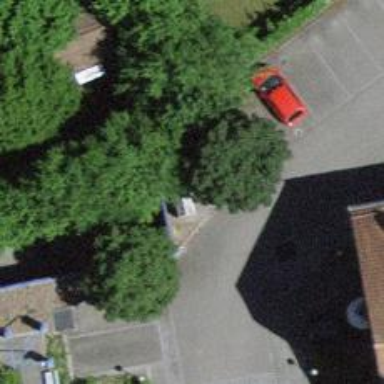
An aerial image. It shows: Parking entrance.